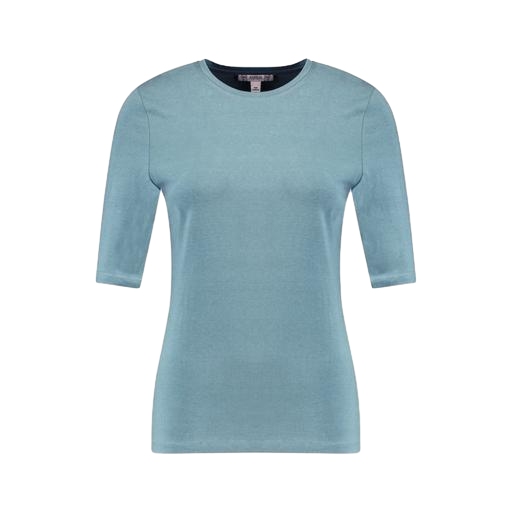
blue t-shirt only macy, t-shirt classique light blue, blue women's ottoman t-shirt, white background